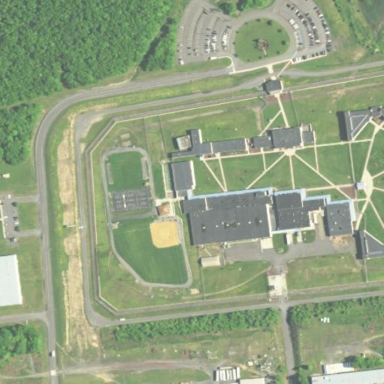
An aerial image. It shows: Prison.